Field crop: maize
Growth stage: 2
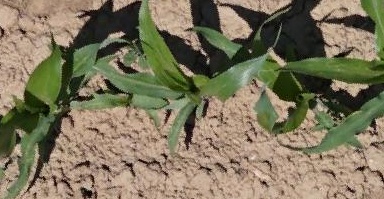
Species: maize